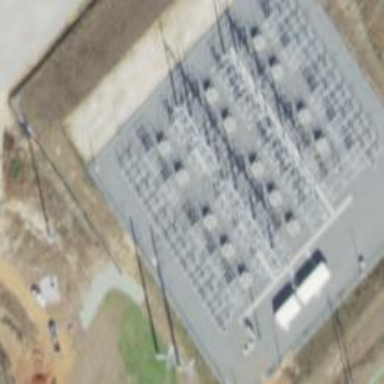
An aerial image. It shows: Switch for power supply.